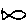
Label: fish